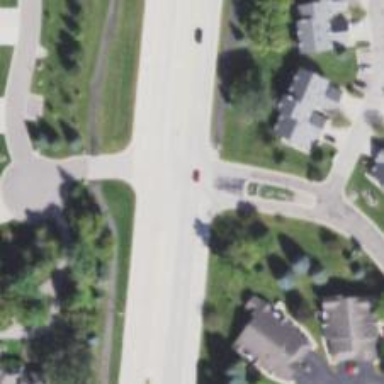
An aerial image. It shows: Secondary road with asphalt surface.